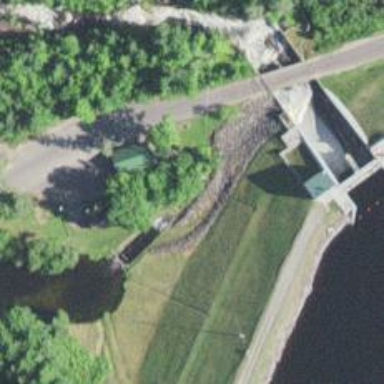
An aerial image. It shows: Spillway along waterway.